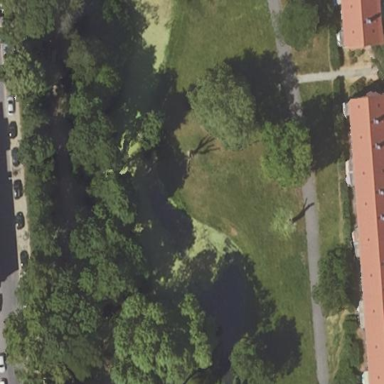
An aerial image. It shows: Pond with natural water.